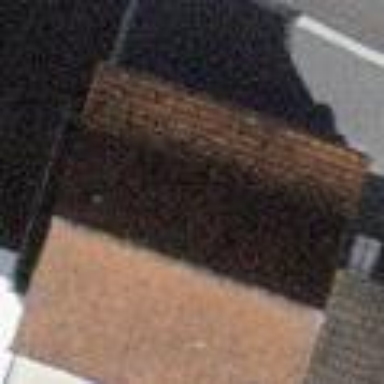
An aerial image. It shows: Building with tile roof.